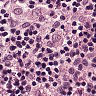
Metastatic tissue present: no